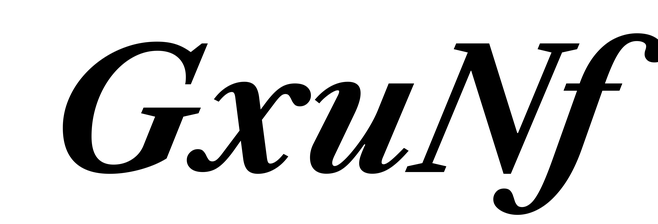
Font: LibreCaslonText-Italic_Bold_Italic